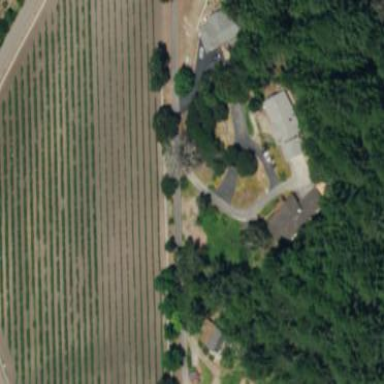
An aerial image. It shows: Vineyard.